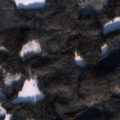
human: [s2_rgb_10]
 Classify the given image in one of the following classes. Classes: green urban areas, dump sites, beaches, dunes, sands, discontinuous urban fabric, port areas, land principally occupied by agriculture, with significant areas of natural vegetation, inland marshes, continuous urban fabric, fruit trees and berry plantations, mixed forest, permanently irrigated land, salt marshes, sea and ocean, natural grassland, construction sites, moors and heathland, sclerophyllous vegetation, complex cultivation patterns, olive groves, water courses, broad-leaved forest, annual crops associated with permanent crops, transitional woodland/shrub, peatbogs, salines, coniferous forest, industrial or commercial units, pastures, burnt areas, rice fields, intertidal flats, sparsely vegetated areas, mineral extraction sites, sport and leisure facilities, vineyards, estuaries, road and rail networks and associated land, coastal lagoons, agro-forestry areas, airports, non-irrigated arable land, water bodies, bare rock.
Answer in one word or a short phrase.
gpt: coniferous forest, mixed forest, water bodies